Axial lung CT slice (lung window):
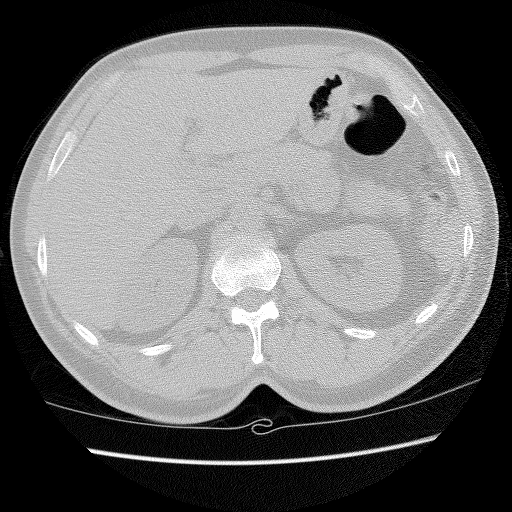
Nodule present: no